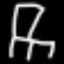
Label: chair